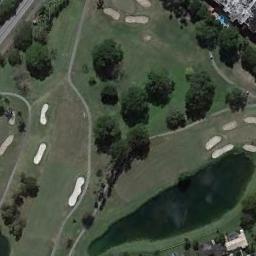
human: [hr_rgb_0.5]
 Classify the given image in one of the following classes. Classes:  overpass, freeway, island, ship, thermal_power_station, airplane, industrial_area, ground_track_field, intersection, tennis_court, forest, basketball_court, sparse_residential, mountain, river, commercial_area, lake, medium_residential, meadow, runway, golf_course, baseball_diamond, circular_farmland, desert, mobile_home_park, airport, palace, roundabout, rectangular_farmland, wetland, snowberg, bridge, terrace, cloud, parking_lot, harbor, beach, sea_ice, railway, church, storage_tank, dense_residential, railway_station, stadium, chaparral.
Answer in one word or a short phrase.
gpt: golf_course